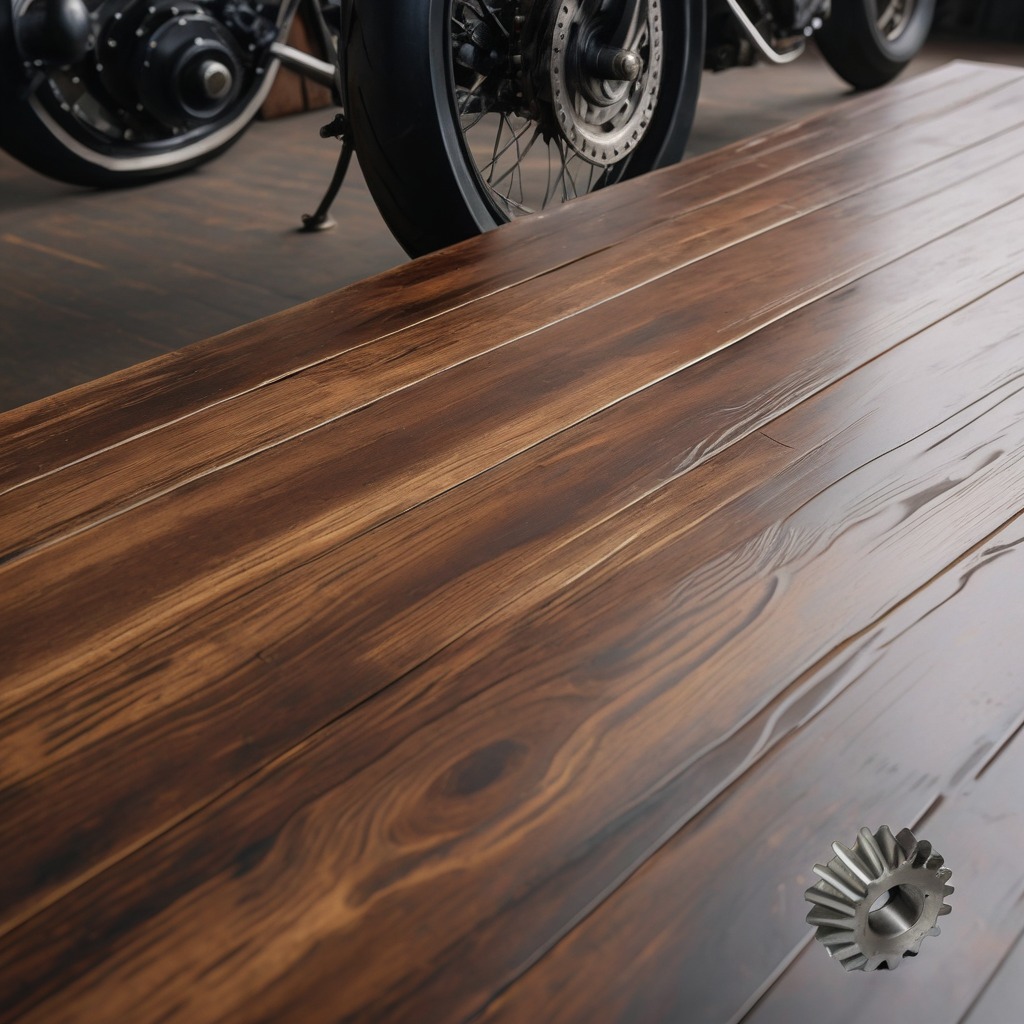
A steel gear with teeth is lying on the wooden table.